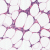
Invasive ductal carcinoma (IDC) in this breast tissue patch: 0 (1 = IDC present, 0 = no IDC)